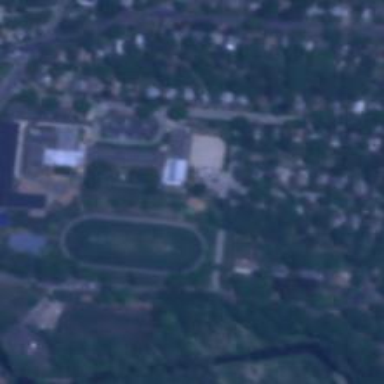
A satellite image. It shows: School.